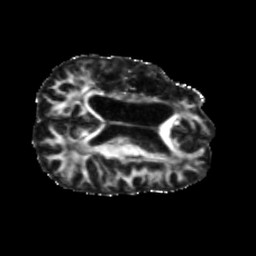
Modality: FA
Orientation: axial
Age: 42
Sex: male
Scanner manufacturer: siemens
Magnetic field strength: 3 T
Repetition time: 5.25 s
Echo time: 0.08 s